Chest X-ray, AP view. Patient: 56 years old, sex F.
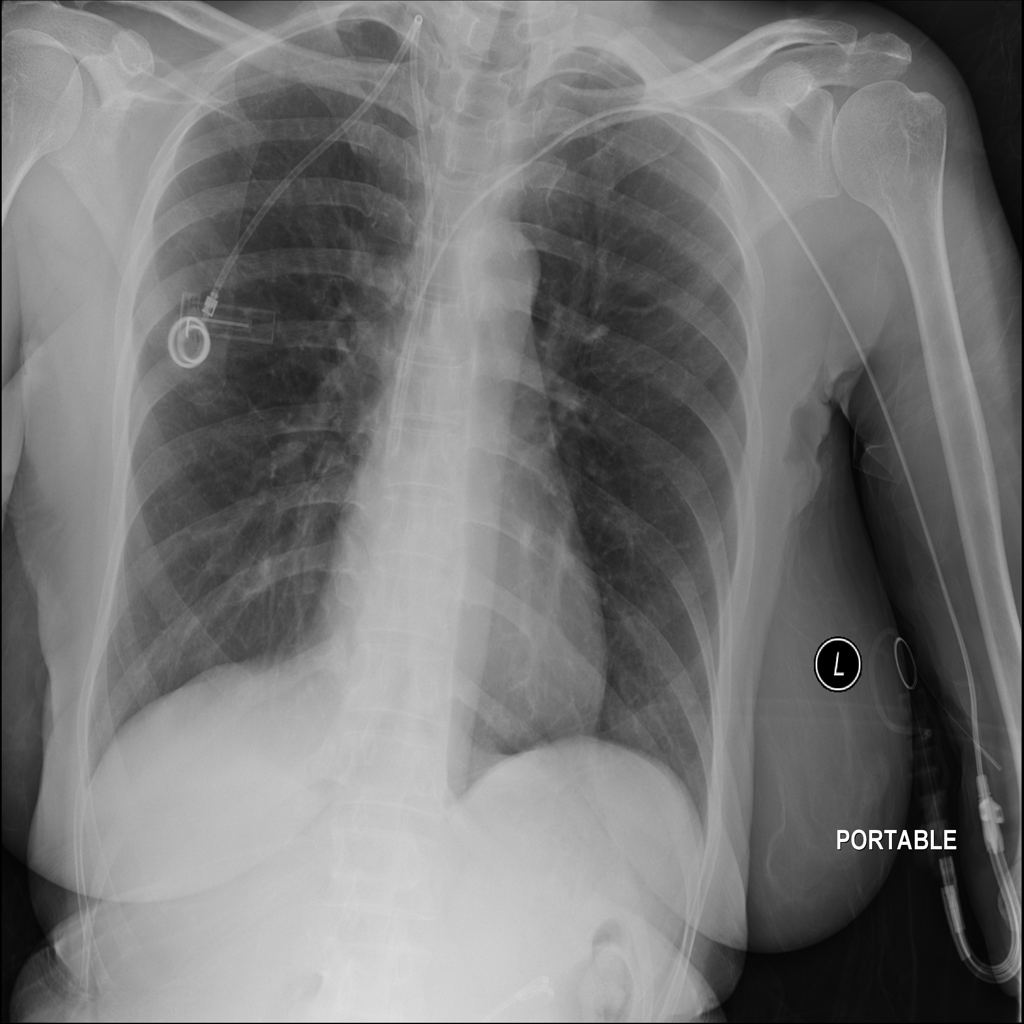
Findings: No Finding